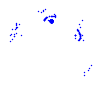
Particle: kaon